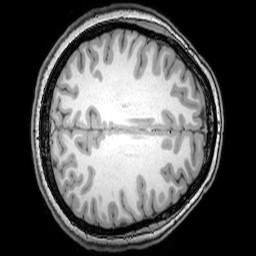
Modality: T1w
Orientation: axial
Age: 22
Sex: female
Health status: healthy
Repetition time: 0.081 s
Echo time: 0.037 s